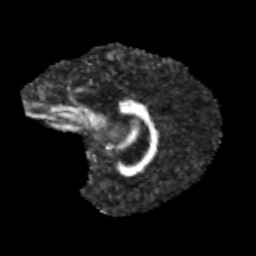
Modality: FA
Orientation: sagittal
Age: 13
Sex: male
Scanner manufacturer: siemens
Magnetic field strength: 3 T
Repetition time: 3.8 s
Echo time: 0.07 s